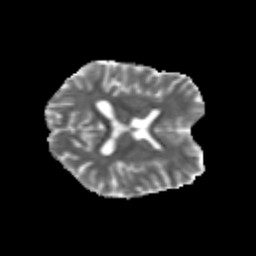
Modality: MD
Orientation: axial
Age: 26
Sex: female
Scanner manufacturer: siemens
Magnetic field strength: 3 T
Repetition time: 3.5 s
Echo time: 0.125 s